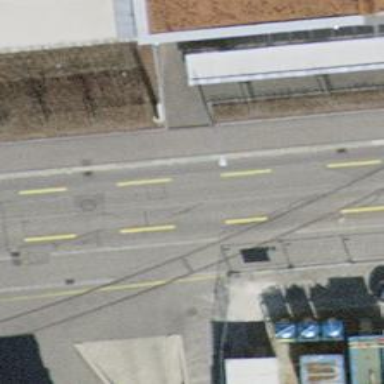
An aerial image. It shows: Railway crossing.